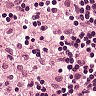
Metastatic tissue present: no